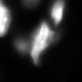
Tissue sample: ovarian
Magnification: 2.5x
Cell type: Fibroblasts
Senescence state: normal